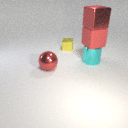
large cyan metal cylinder in front of small yellow metal cube